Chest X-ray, PA view. Patient: 31 years old, sex F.
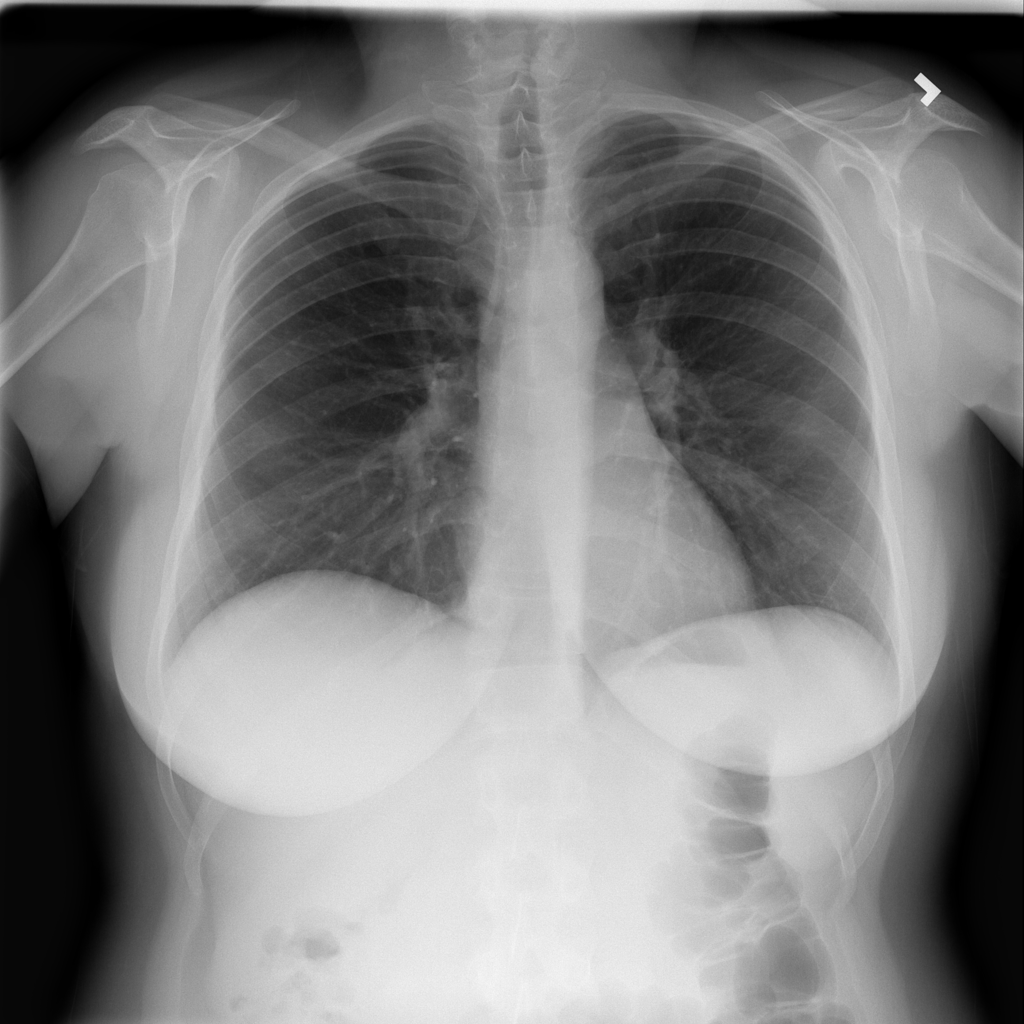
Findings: No Finding